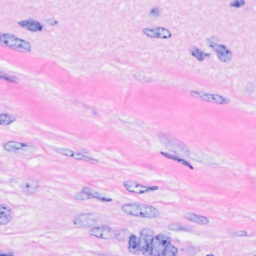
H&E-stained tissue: Breast